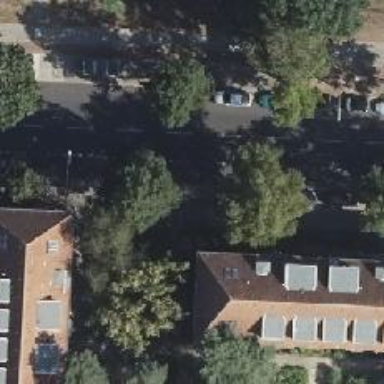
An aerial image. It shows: Sidewalk along the footway.